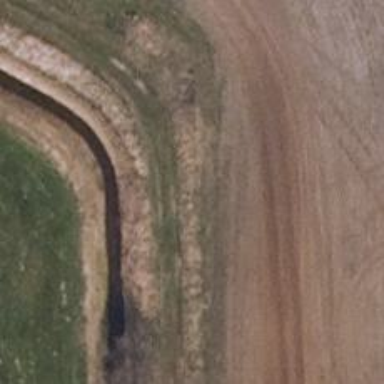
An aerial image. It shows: Grass track road with grade 5 tracktype.